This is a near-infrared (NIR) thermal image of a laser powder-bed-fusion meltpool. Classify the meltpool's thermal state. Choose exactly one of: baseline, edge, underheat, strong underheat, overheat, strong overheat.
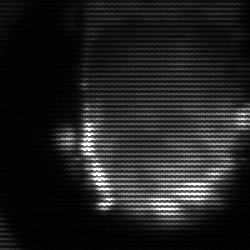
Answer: baseline